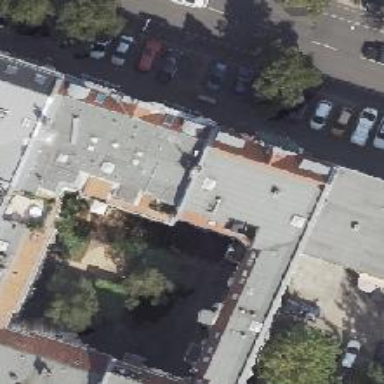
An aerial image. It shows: Beauty shop.